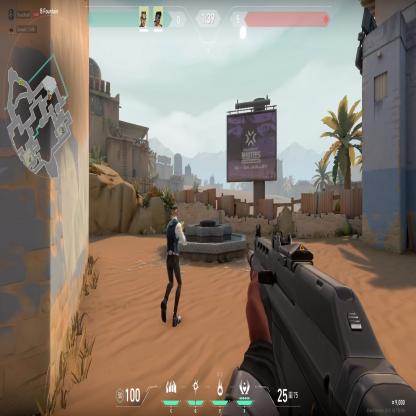
Label: teammate